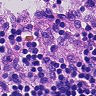
Metastatic tissue present: no